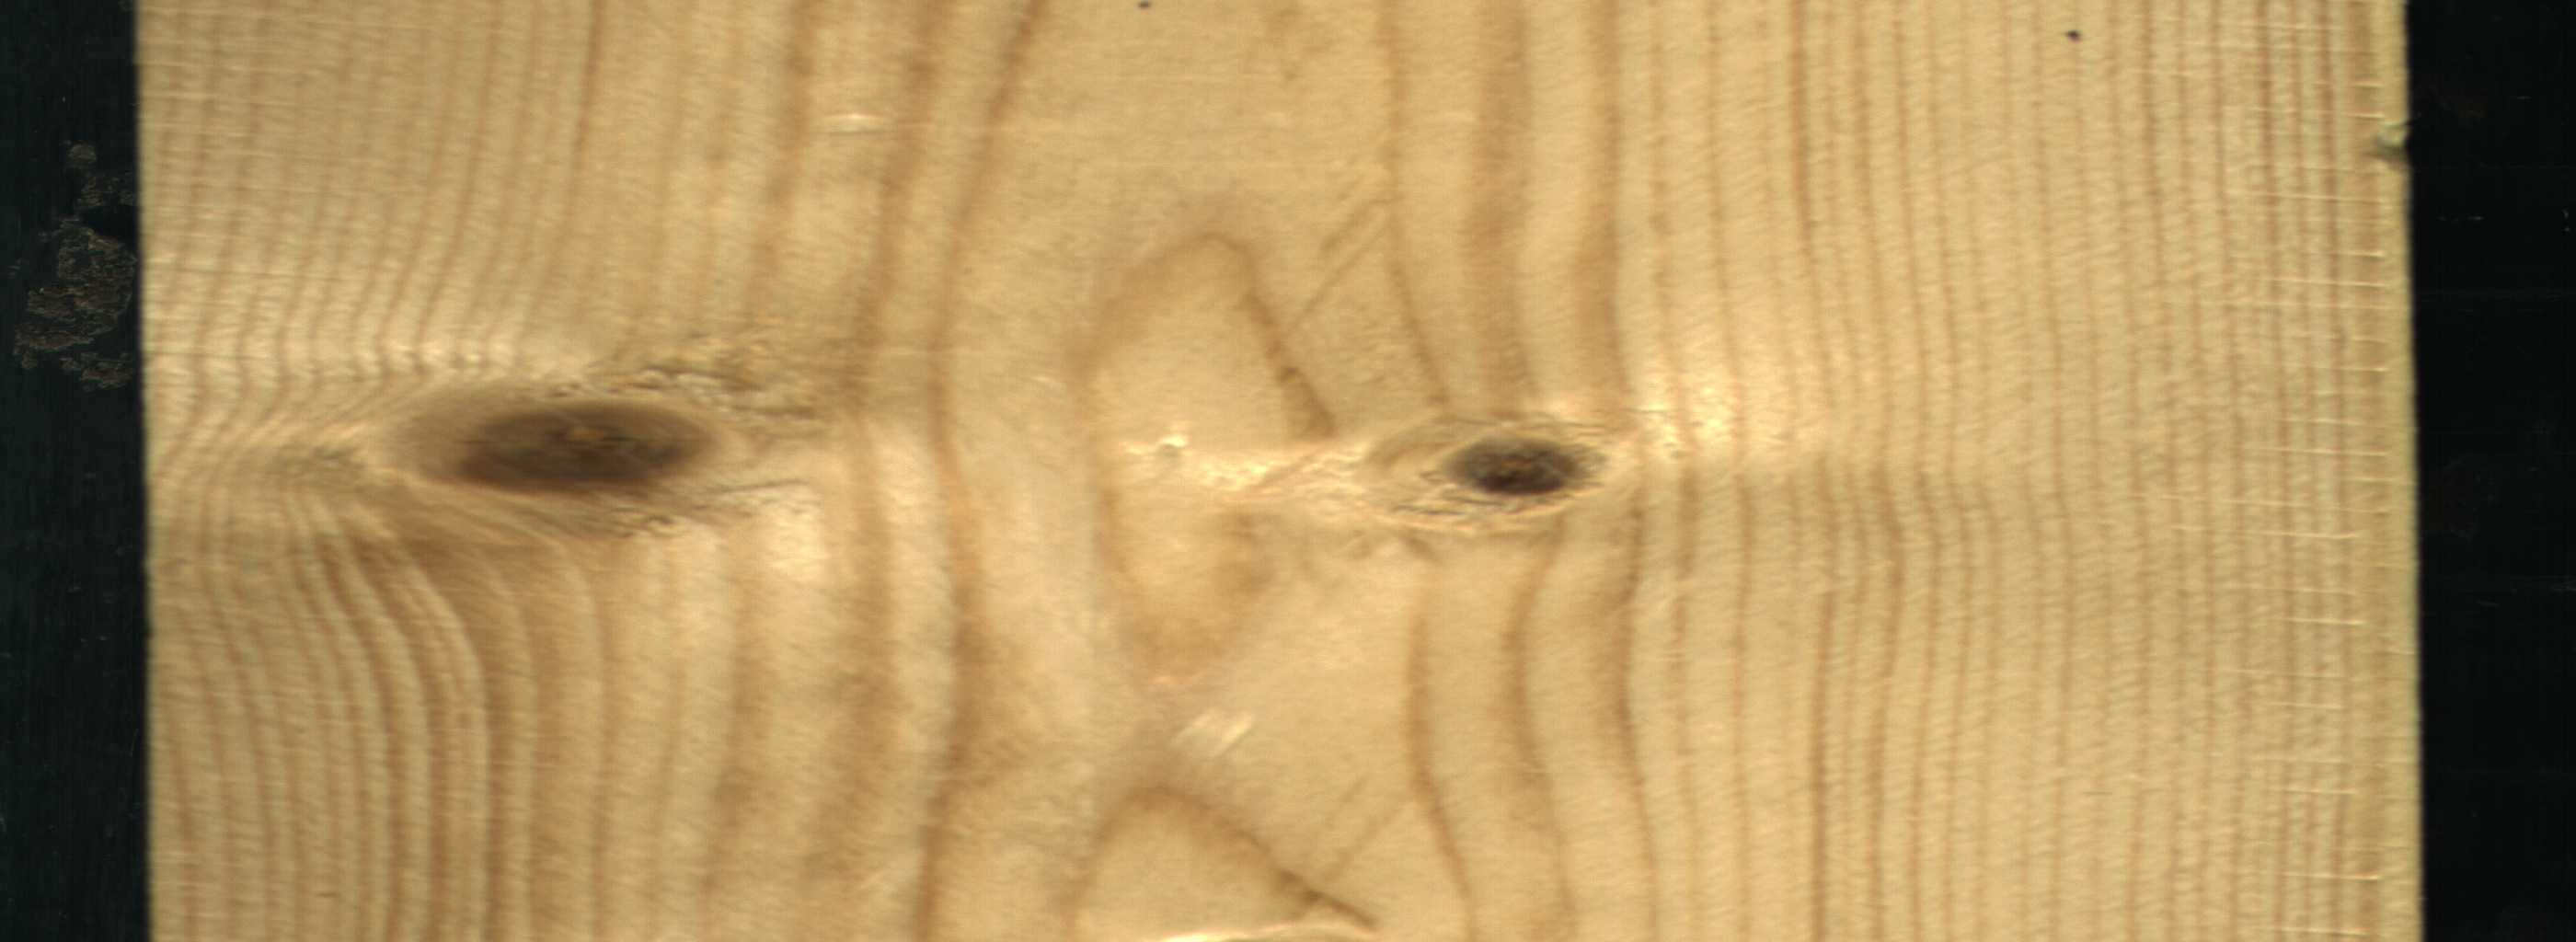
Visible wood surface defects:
Live_Knot
Live_Knot